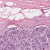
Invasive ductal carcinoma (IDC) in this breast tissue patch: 1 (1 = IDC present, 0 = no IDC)